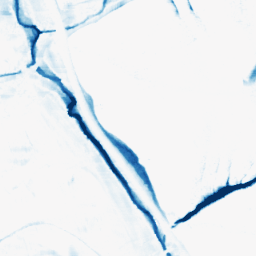
Category: morphological
Decomposition family: morphological_rect
Decomposition parameters: operation: closing
width: 20
height: 10
Upsampling method: bilinear
Upsampling parameters: scale: 8
Upsampling scale: 8